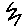
Label: zigzag